Chest X-ray:
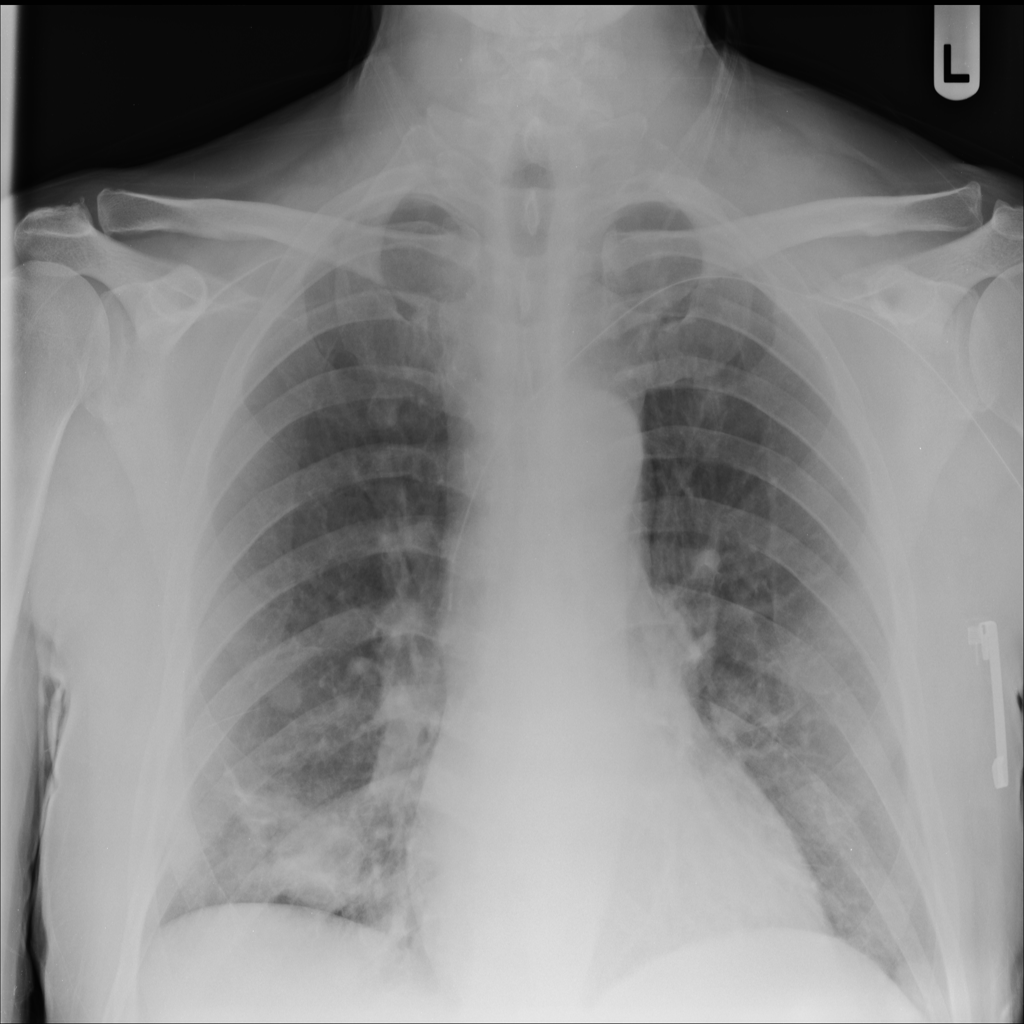
Findings: Nodule, Consolidation
No abnormal finding: no